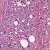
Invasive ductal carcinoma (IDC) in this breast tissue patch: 1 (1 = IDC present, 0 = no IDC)